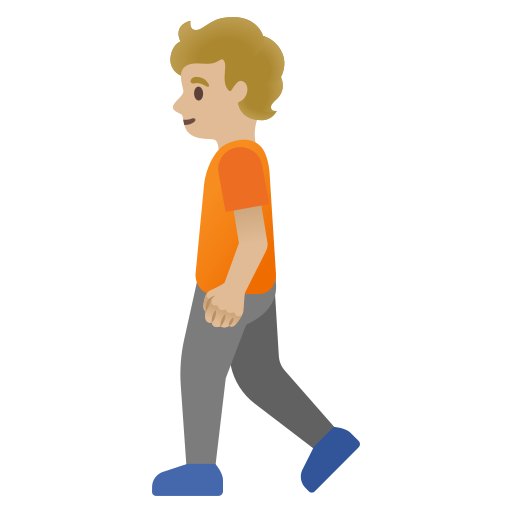
Emoji: 🚶🏼